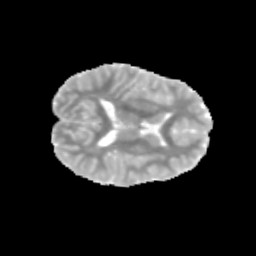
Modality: MD
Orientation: axial
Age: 9
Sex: male
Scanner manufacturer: siemens
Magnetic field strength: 3 T
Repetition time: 3.8 s
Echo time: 0.07 s